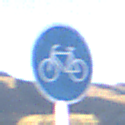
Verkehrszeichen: Radweg
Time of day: SunriseSunset
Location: Outdoor (Nature)
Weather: Clear
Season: NotSpecified
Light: Natural